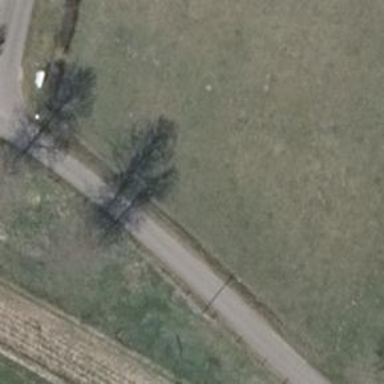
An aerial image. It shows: Unclassified road designated also as bicycle road.